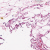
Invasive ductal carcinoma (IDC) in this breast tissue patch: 0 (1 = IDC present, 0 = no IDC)